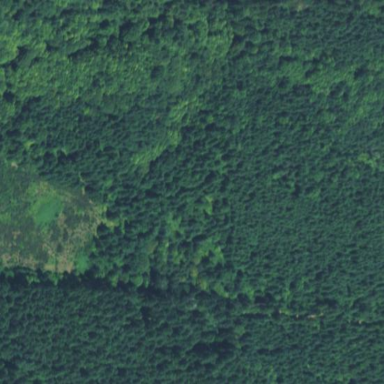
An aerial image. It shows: Lush woodland area covered with trees.